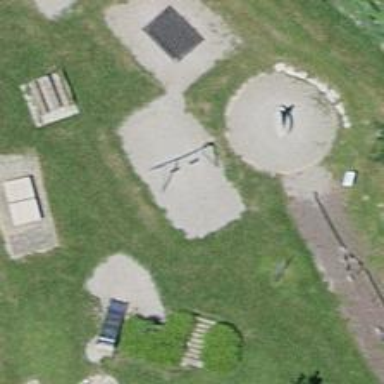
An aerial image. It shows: Playground featuring swings.